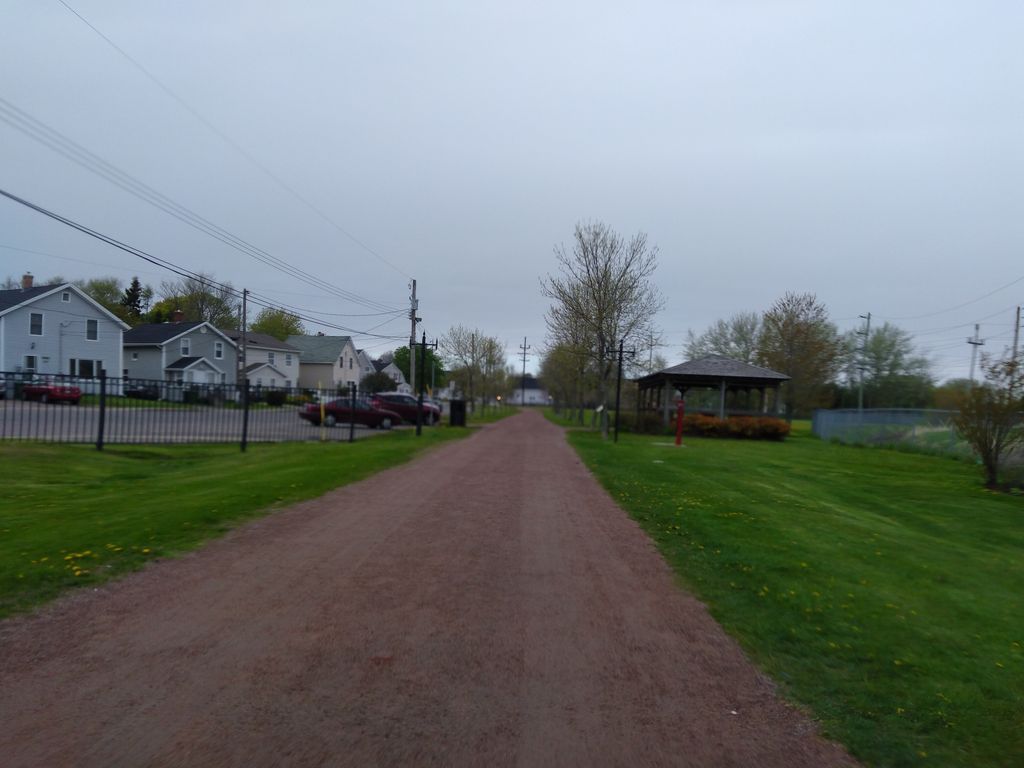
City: charlottetown